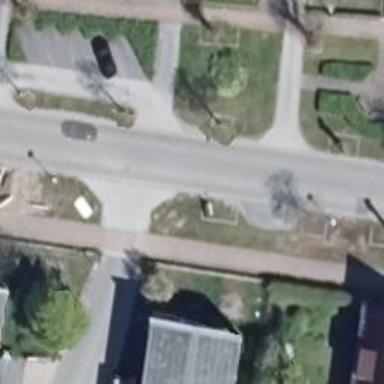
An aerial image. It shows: Secondary road with separate asphalt sidewalks.